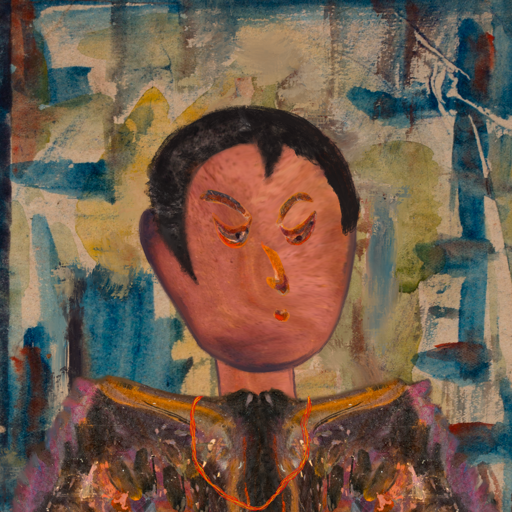
Background: Orphan, Head And Neck Side: Mother_And_Son_Mother, Face Side: Hypocrite, Bust: Gypsy_Queen, Hair Side: Roy_Bahadur, Head Accessory: Blank, Second Necklace: Gypsy_Mother_2, Necklace: Blank, Baby: Blank